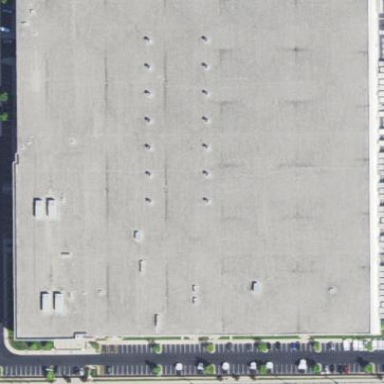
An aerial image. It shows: Industrial building.